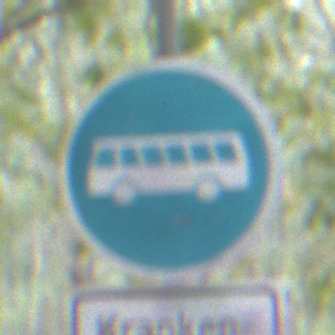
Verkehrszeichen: Busssonderstreifen
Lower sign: BesondereFahrzeugeUndTransportgueter4
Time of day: SunriseSunset
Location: Outdoor (Nature)
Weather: NotSpecified
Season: Autumn
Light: Natural